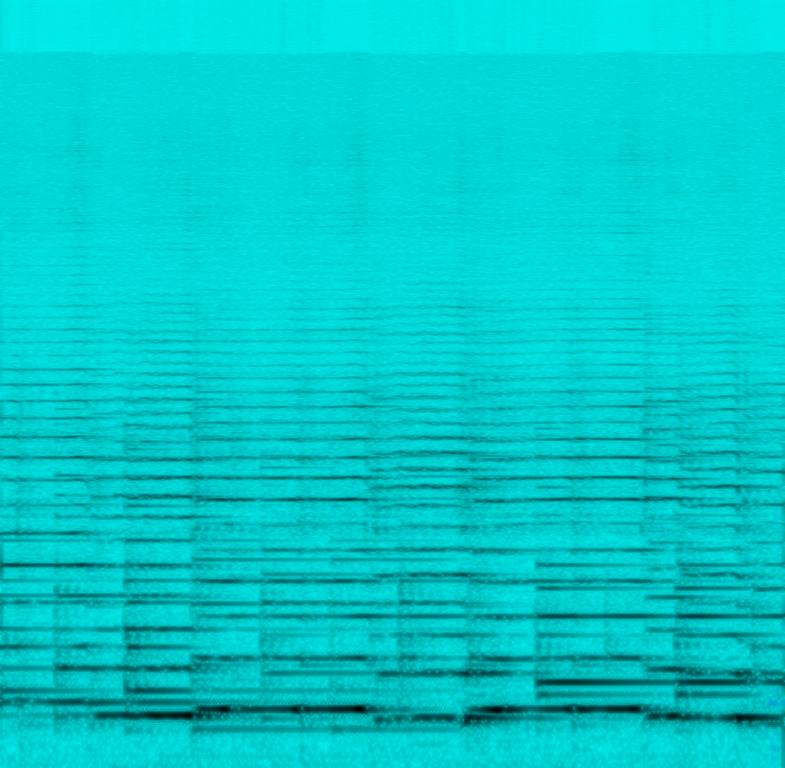
This slow pop ballad features two cellos playing in harmony. One cello plays the high notes. The second cello plays the bass notes. This is accompanied by a piano playing chords in the background. The mood of this song is romantic. There are no voices in this song. This song can be played in a romantic movie.